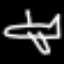
Label: airplane